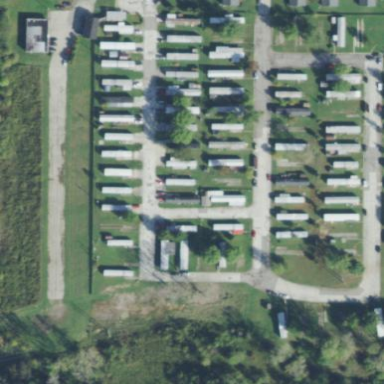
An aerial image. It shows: Residential area designated as trailer park.